Field crop: tomato
Growth stage: 1
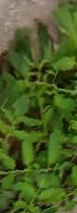
Species: tomato